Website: lowes
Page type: order-returns
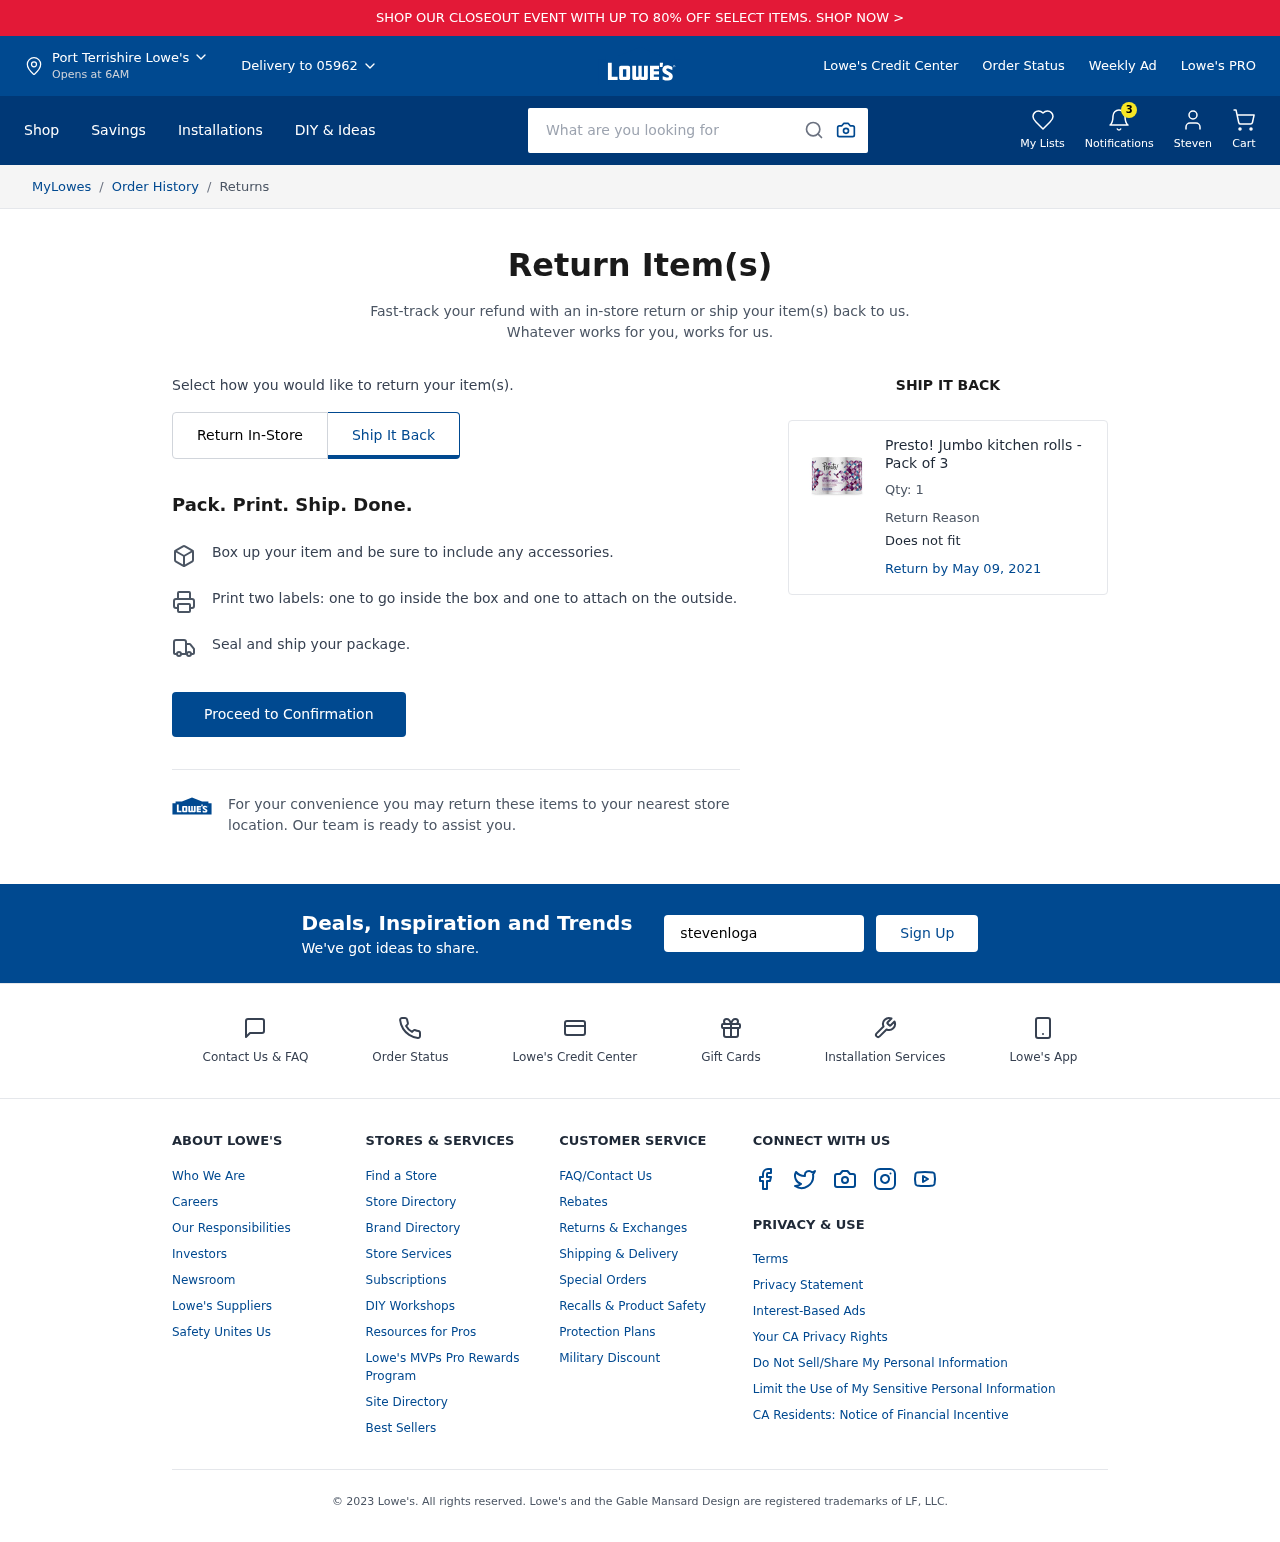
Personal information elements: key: PII_CITY
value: Port Terrishire
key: PII_EMAIL
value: stevenlogan@hotmail.com
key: PII_FIRSTNAME
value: Steven
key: PII_POSTCODE
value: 05962
Product elements: key: PRODUCT1_NAME
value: Presto! Jumbo kitchen rolls - Pack of 3
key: PRODUCT1_QUANTITY
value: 1
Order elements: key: ORDER_RETURN_BY_DATE
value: May 09, 2021
Search elements: key: HEADER_SEARCH
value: What are you looking for
Other elements: key: NOTIFICATION_COUNT
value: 3